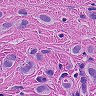
Metastatic tissue present: yes